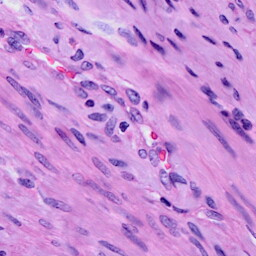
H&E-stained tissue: Cervix